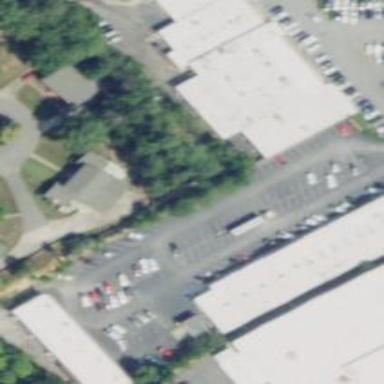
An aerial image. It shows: Retail building.